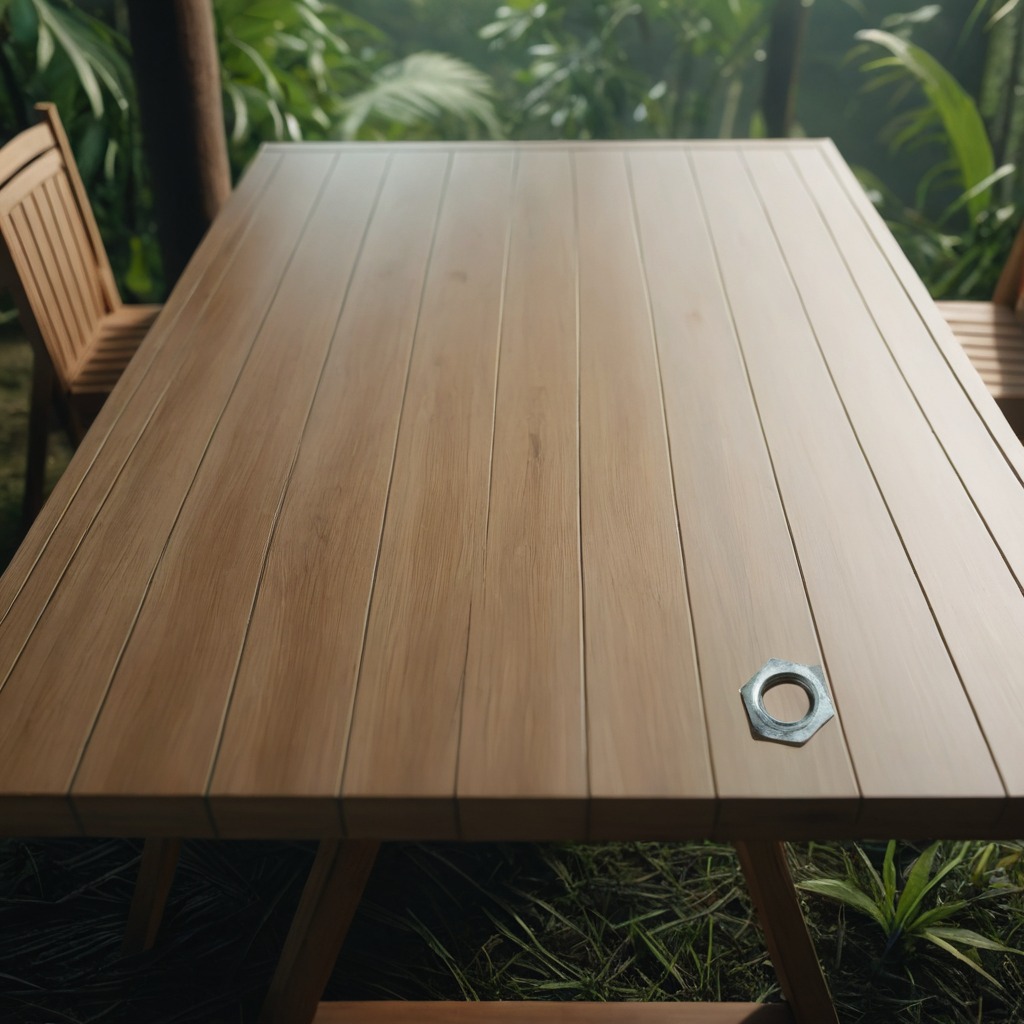
A metal nut lies on a wooden table inside a jungle field workshop tent humid ambient light worn but